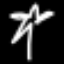
Label: palm tree